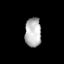
Tissue: lung
Cell type: Epithelial cells
Senescence score: 0.1835
Nuclear area (px): 464
Mean DAPI intensity: 182.532